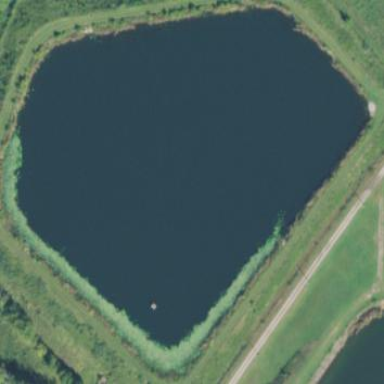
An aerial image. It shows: Reservoir.